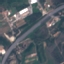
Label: Highway